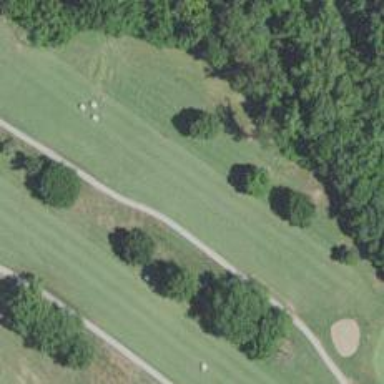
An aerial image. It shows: View of golf hole.